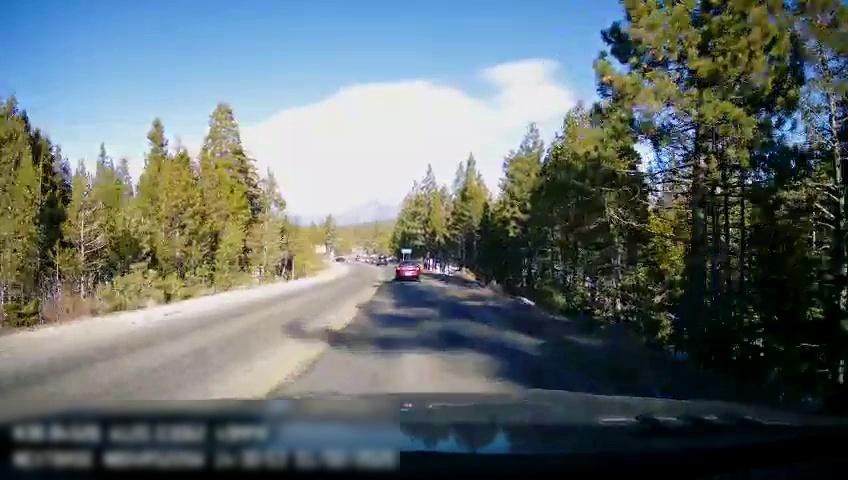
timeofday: Day
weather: Sunny
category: Drivable Space
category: Vehicles | Car
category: Vehicles | SUV
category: Lanes | Opposite Lane
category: Lanes | Current Lane
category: Traffic | Signs